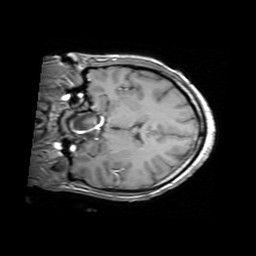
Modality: T1w
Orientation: coronal
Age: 30
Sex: male